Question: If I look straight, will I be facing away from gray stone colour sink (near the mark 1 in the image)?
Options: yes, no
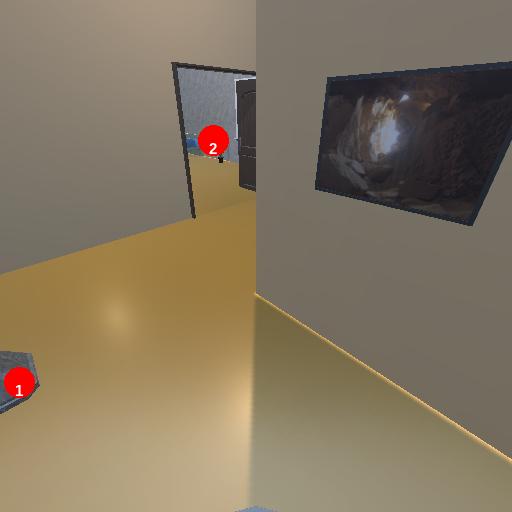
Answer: yes